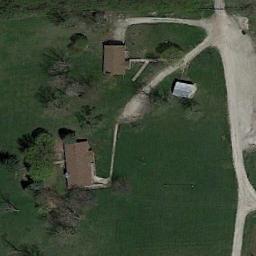
Label: residential